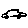
Label: car